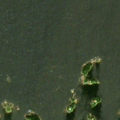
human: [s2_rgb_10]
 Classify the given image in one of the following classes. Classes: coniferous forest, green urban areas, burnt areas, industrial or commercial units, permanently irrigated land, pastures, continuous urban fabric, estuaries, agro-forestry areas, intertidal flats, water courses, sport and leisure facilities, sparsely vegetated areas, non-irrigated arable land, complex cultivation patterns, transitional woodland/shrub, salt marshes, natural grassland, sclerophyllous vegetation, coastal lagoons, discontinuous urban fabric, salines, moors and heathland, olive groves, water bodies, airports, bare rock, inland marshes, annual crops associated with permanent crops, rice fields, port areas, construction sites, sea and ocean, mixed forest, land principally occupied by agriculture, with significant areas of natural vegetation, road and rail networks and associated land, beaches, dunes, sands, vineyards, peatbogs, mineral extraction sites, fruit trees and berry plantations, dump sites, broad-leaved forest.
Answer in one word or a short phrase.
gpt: sea and ocean